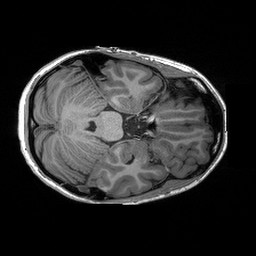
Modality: T1w
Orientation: axial
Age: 23
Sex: female
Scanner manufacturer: siemens
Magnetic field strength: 3 T
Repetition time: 2.3 s
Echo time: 0.00233 s